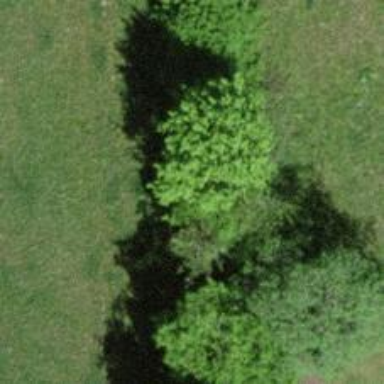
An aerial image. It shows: Hedge acting as barrier.